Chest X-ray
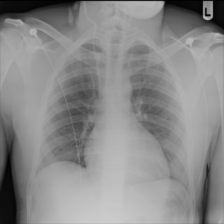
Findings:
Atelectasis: negative
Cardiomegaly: negative
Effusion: negative
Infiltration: negative
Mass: negative
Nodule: negative
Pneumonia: negative
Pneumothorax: negative
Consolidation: negative
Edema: negative
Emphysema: negative
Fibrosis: negative
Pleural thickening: negative
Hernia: negative